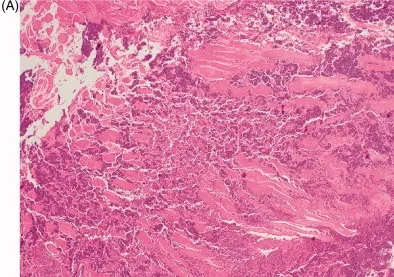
Sternal biopsy. HE stain (4x magnification) shows tumour cell infiltration between muscle fibres (A).
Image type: pathology (h&e)